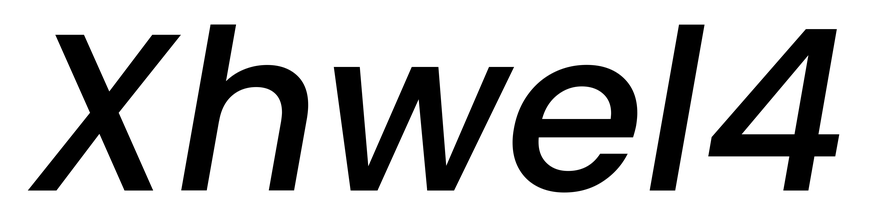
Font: Poppins-MediumItalic